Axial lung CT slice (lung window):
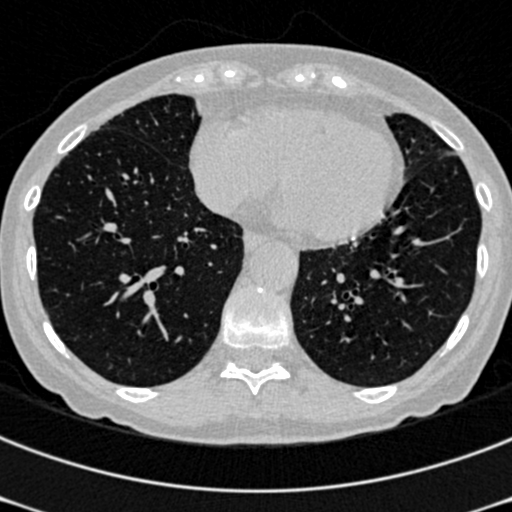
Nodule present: no